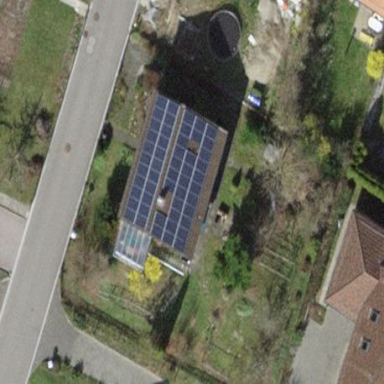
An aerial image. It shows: Detached building with gabled roof.